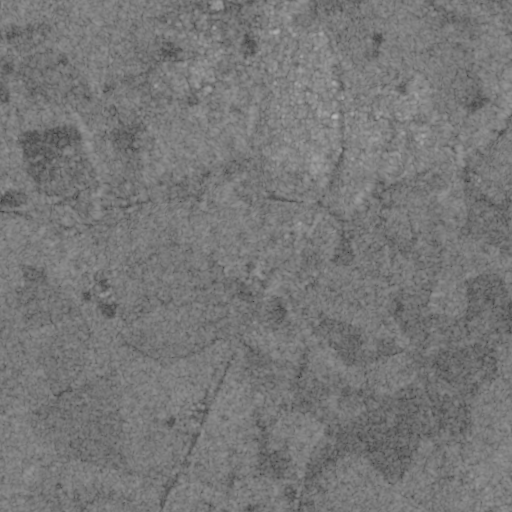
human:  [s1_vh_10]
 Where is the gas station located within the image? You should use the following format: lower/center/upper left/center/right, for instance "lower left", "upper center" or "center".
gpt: The gas station is located in the lower center of the image.
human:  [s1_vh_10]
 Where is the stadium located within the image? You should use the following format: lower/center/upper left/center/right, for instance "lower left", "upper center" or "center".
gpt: The stadium is located in the upper center of the image.
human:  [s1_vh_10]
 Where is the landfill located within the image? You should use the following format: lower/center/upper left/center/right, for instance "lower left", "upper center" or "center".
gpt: There is no landfill in the image.

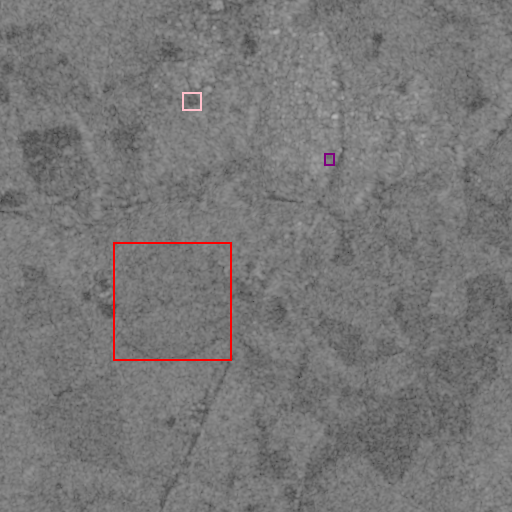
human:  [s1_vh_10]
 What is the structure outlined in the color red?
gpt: The structure outlined in red is a crop field.
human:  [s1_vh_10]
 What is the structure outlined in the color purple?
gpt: The structure outlined in purple is a park.
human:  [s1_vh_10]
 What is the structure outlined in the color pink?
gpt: The structure outlined in pink is a stadium.
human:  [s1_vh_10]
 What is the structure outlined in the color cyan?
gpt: There is no cyan outline.